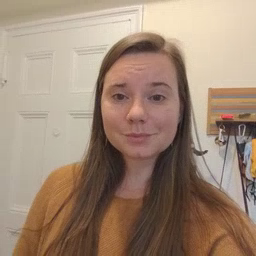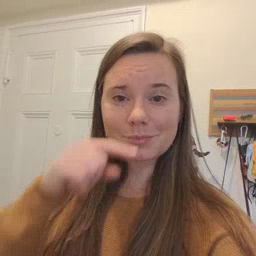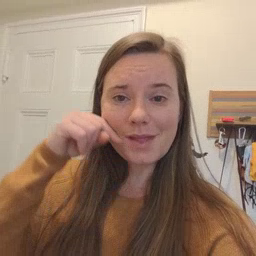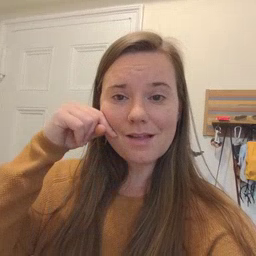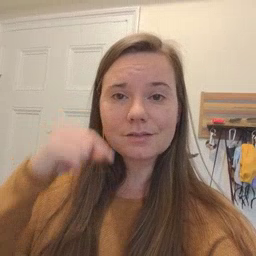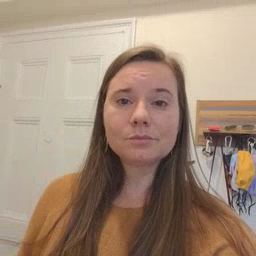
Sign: smile